Field crop: maize
Growth stage: 2
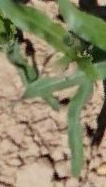
Species: maize